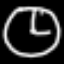
Label: clock